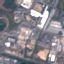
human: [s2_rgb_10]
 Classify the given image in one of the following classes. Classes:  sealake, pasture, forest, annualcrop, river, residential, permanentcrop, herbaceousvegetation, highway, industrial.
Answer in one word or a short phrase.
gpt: Industrial